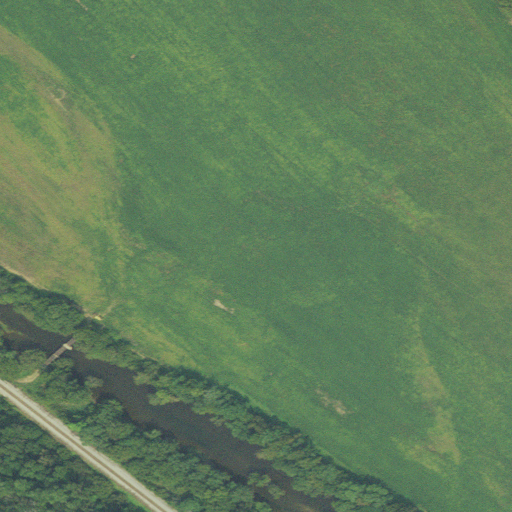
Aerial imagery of island in Virginia named Pettyjohn Island containing cultivated crops, deciduous forest, pasture, herbaceous wetlands, low intensity development, mixed forest, grassland, and open water